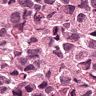
Metastatic tissue present: yes